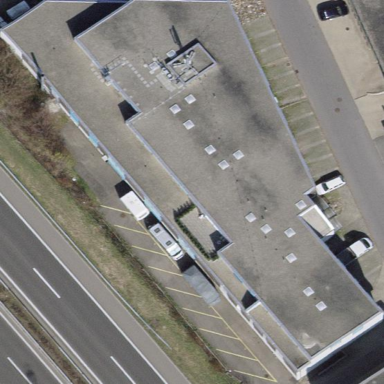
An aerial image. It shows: Office building.